Aerial crown-view tile of a tropical tree (Barro Colorado Island, Panama), acquired 20240918:
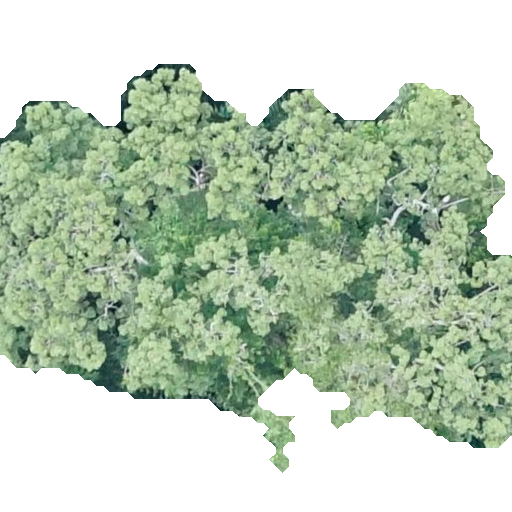
Species: Ceiba pentandra
GBIF accepted scientific name: Ceiba pentandra
Crown area: 244.42 m²